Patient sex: M
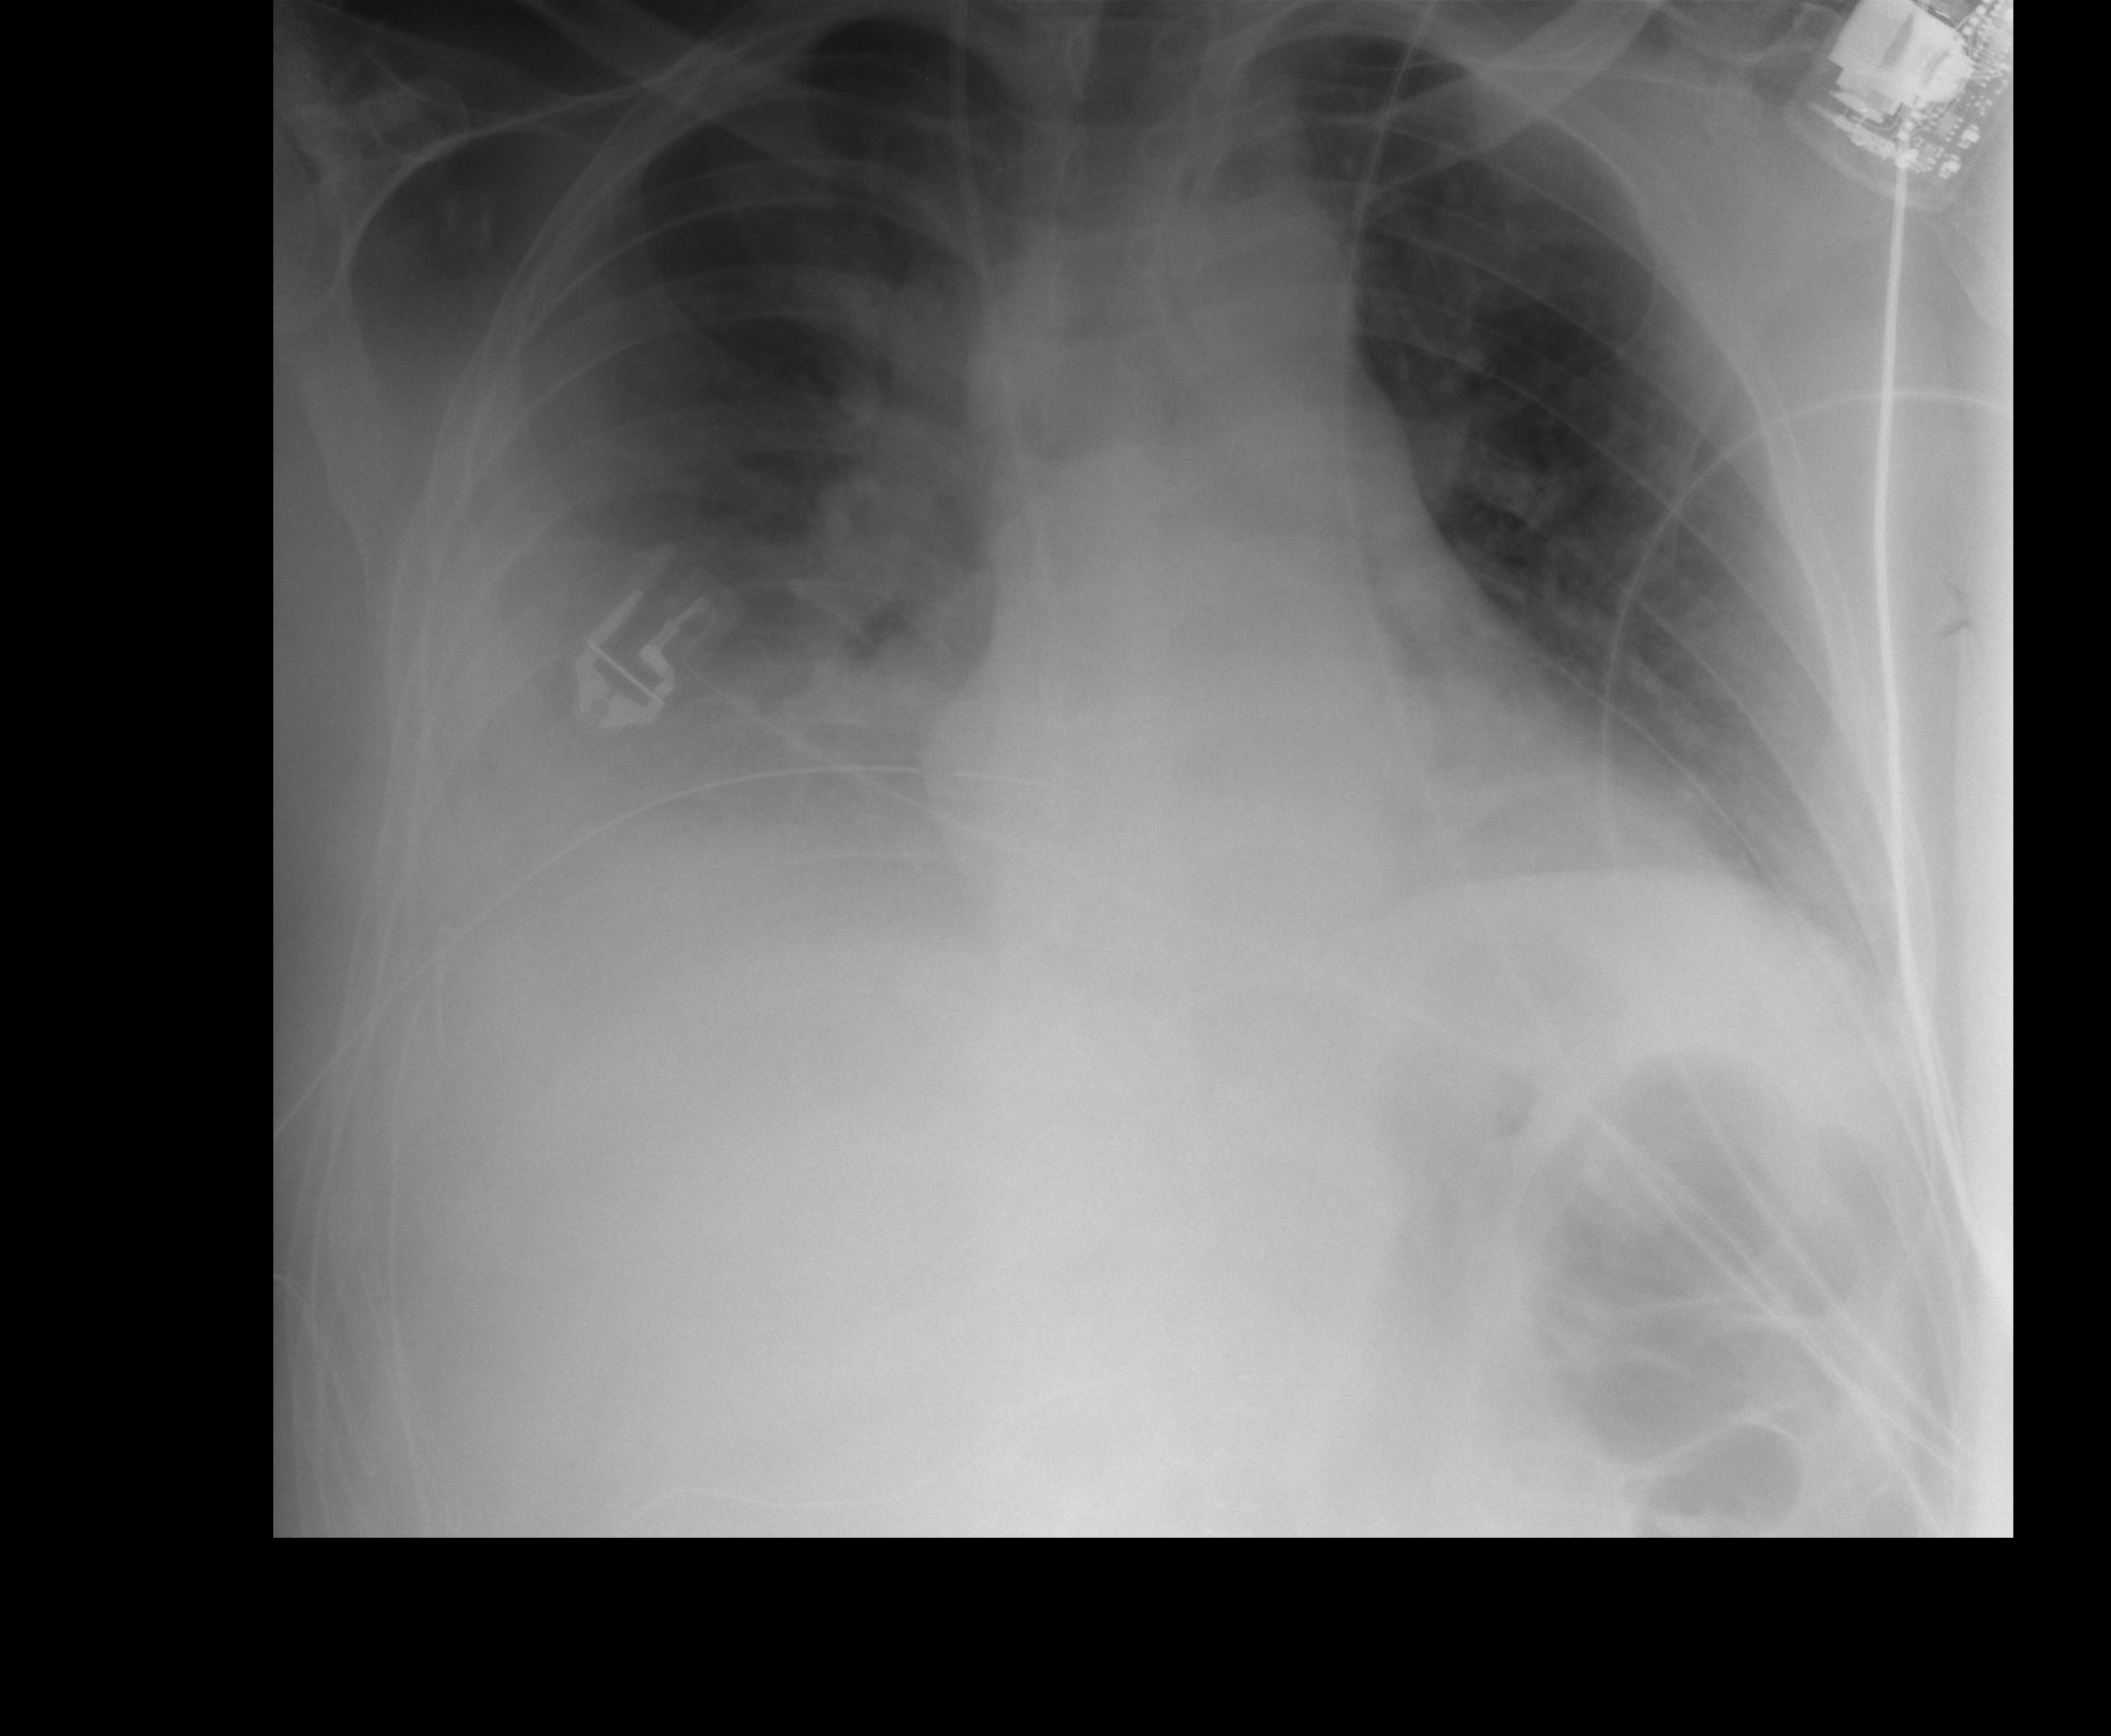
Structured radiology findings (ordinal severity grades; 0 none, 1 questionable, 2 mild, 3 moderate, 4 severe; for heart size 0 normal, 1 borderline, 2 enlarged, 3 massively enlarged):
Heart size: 0
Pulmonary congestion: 0
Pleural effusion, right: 3
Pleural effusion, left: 2
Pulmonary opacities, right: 0
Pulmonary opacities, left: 0
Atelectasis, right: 2
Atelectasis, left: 2